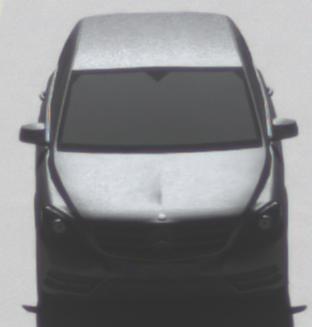
Make: Mercedes-Benz
Model: B 180 BlueEFFICIENCY
Detailed model: B-Class (246)
Model produced from: 2011/11
Model produced until: 2012/10
Doors: 5
Color: gray
Road condition: dry road
Daytime: midday
Contrast: high contrast